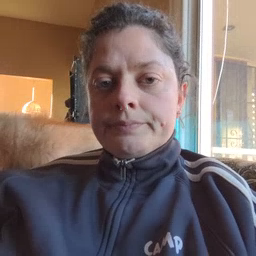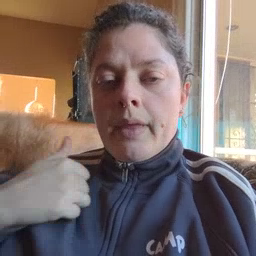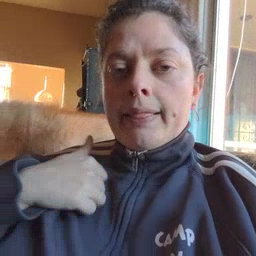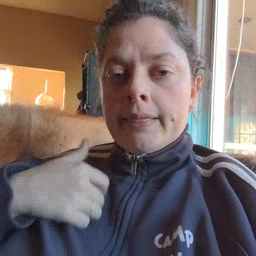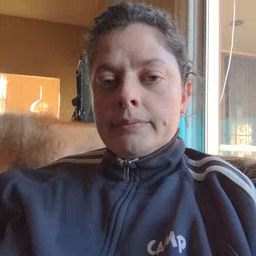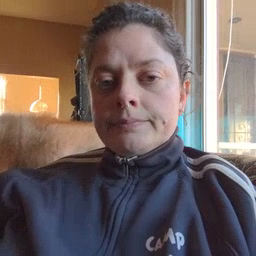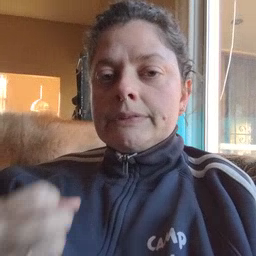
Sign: bath